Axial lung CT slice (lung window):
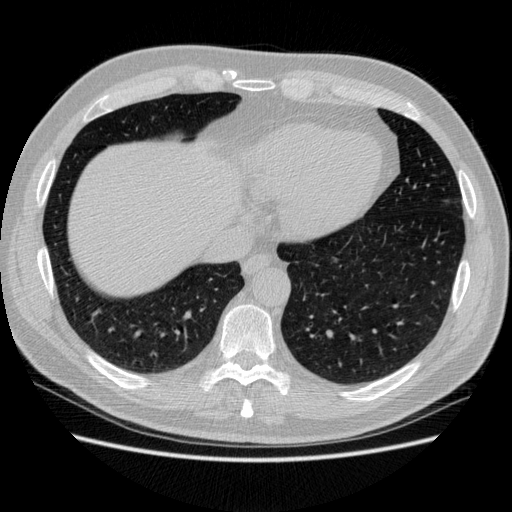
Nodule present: no